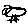
Label: bird